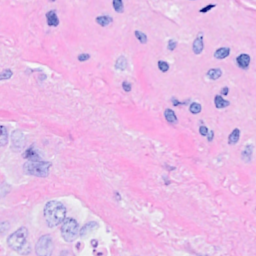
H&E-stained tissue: Breast